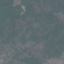
Land use / land cover class: HerbaceousVegetation